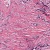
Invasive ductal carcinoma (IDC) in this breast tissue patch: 0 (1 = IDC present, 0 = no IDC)